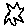
Label: star